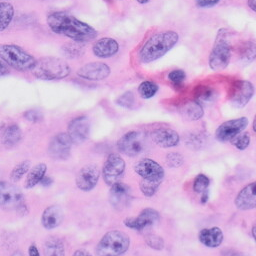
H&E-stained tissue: Skin